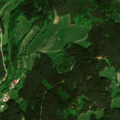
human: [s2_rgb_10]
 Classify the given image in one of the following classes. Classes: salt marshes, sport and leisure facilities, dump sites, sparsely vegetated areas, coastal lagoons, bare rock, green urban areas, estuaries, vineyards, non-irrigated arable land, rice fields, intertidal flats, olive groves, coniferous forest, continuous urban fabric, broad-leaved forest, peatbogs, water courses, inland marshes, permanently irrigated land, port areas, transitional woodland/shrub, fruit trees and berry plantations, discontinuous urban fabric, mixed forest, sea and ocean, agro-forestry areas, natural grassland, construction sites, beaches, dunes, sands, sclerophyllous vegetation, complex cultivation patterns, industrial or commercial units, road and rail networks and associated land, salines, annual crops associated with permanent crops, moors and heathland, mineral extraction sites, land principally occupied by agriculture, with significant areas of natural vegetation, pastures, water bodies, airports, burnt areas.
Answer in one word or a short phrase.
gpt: pastures, complex cultivation patterns, land principally occupied by agriculture, with significant areas of natural vegetation, coniferous forest